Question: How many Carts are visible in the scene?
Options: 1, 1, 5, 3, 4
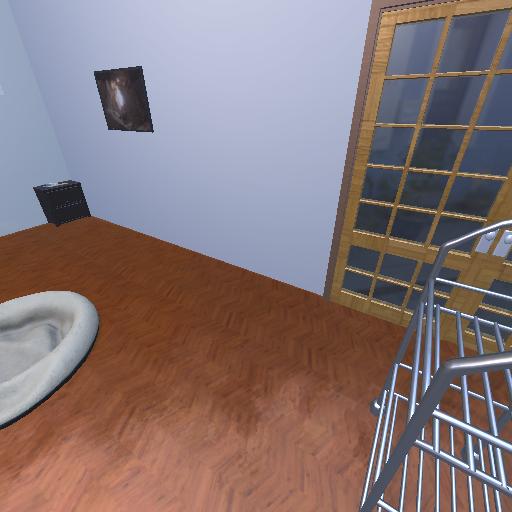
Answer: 1